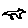
Label: cat